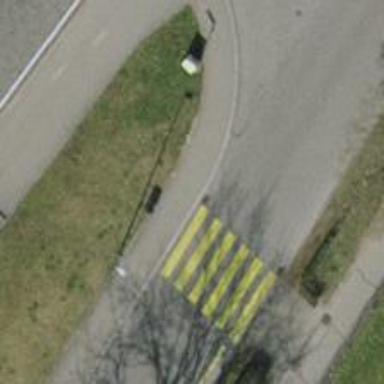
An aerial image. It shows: Kerb barrier.